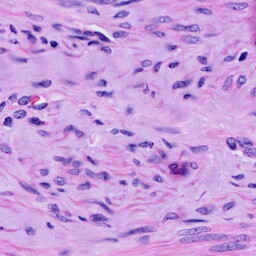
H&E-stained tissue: Cervix